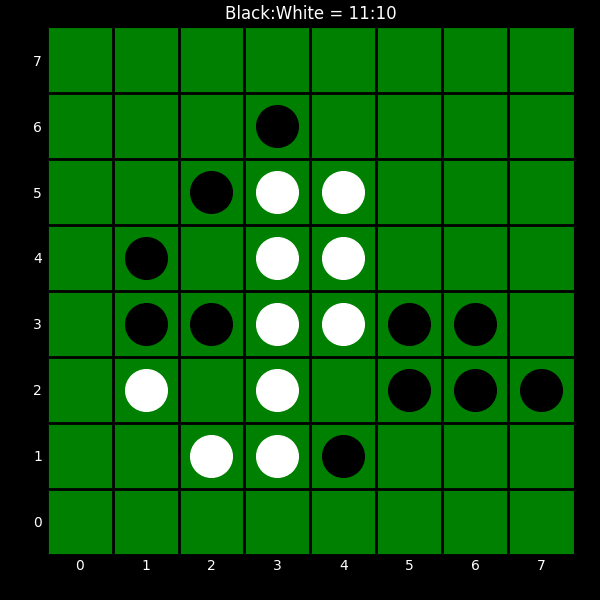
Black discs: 11
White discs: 10